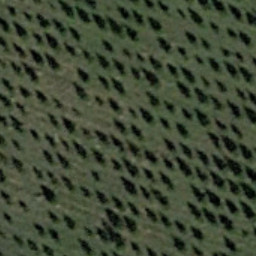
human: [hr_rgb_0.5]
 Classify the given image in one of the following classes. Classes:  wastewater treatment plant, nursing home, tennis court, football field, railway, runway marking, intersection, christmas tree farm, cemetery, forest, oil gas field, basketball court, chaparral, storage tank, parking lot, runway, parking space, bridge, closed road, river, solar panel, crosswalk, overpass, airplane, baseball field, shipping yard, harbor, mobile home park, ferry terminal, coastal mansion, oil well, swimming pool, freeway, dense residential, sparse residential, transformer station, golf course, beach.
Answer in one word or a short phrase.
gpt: christmas tree farm